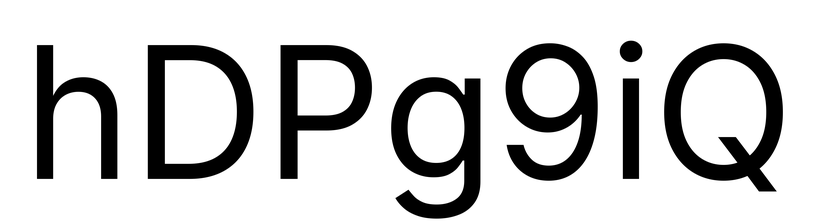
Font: Inter_Regular